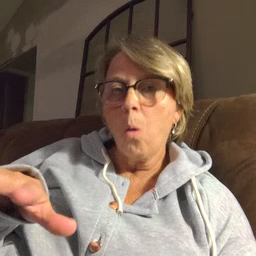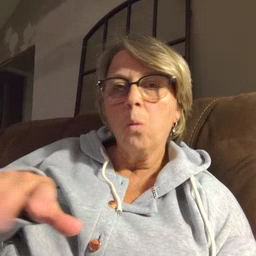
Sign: blow